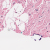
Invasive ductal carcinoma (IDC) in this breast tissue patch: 0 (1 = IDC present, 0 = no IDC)